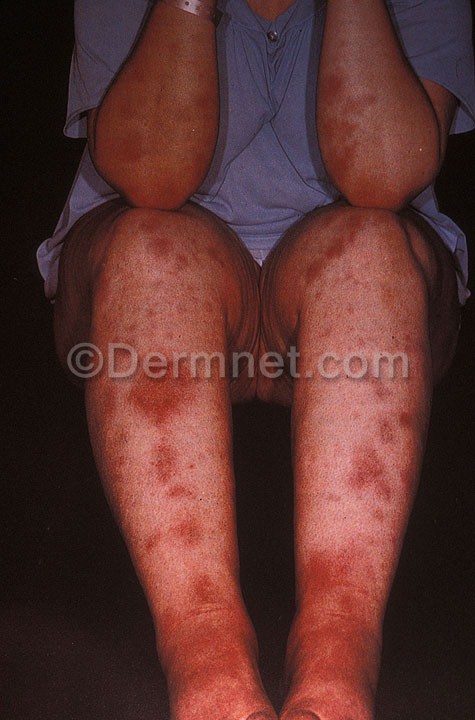
Disease: Vasculitis Photos